Field crop: maize
Growth stage: 2
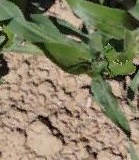
Species: maize